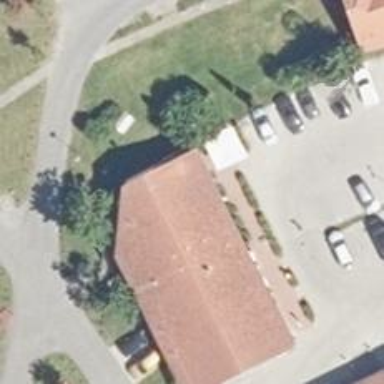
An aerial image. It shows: Fast food establishment.